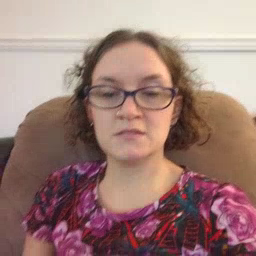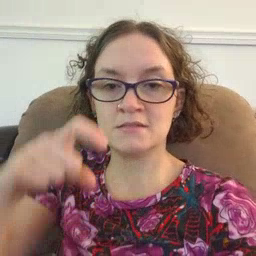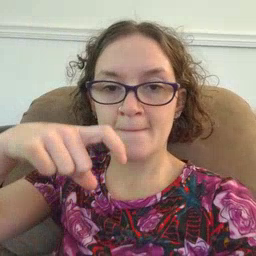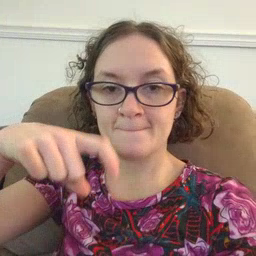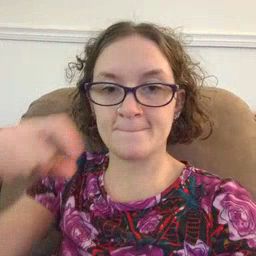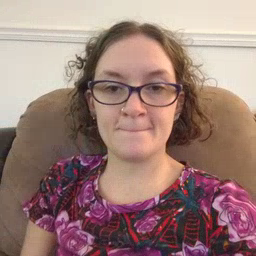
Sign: time